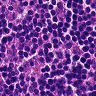
Metastatic tissue present: no